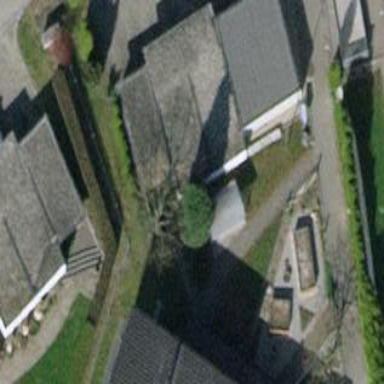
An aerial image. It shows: Garage building.